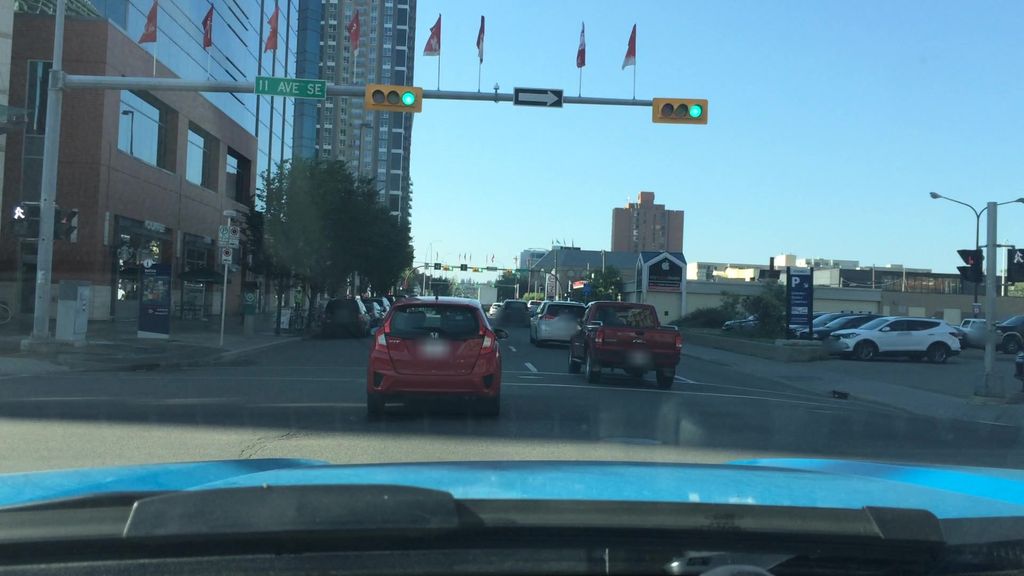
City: calgary